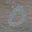
Label: 0